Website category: auto
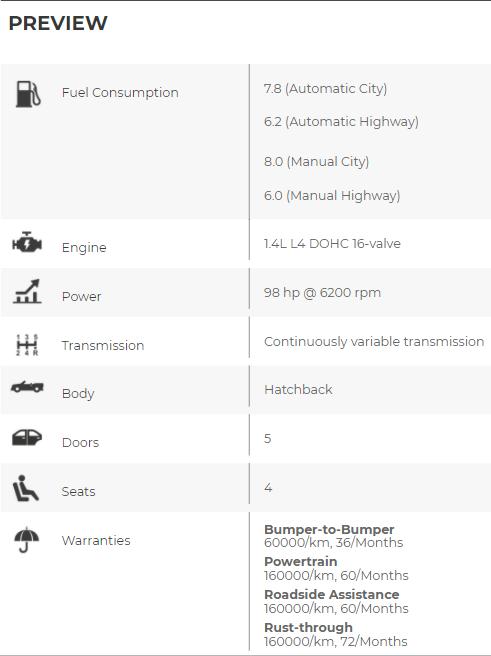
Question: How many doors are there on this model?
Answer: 5

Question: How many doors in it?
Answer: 5

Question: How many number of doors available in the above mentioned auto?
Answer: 5

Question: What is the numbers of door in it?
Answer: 5

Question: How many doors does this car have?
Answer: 5

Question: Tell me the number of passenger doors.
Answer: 5

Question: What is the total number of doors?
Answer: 5

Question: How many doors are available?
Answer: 5

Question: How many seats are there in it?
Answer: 4

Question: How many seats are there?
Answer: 4

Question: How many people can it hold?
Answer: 4

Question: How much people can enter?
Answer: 4

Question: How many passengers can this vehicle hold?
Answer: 4

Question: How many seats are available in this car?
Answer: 4

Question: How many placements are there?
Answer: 4

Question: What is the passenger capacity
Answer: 4

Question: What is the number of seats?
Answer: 4

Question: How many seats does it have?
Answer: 4

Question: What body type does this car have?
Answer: Hatchback

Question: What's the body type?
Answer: Hatchback

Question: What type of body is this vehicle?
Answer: Hatchback

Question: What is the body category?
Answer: Hatchback

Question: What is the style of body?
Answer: Hatchback

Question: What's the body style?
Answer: Hatchback

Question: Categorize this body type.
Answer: Hatchback

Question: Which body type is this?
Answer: Hatchback

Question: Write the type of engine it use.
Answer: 1.4L L4 DOHC 16-valve

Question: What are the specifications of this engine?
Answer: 1.4L L4 DOHC 16-valve

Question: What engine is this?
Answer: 1.4L L4 DOHC 16-valve

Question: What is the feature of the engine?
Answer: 1.4L L4 DOHC 16-valve

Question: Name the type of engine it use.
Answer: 1.4L L4 DOHC 16-valve

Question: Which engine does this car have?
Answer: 1.4L L4 DOHC 16-valve

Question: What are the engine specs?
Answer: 1.4L L4 DOHC 16-valve

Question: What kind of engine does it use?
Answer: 1.4L L4 DOHC 16-valve

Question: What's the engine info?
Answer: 1.4L L4 DOHC 16-valve

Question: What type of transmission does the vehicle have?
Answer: Continuously variable transmission

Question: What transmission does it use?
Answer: Continuously variable transmission

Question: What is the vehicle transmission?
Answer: Continuously variable transmission

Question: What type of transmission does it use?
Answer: Continuously variable transmission

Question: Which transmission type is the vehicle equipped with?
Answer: Continuously variable transmission

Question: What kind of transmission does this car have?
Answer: Continuously variable transmission

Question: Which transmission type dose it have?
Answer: Continuously variable transmission

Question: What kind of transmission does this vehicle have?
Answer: Continuously variable transmission

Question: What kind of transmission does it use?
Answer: Continuously variable transmission

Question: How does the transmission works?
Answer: Continuously variable transmission

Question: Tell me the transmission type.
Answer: Continuously variable transmission

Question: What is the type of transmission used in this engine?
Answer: Continuously variable transmission

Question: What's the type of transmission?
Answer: Continuously variable transmission

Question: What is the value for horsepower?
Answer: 98 hp @ 6200 rpm

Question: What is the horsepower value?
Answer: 98 hp @ 6200 rpm

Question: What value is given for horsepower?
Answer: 98 hp @ 6200 rpm

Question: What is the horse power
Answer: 98 hp @ 6200 rpm

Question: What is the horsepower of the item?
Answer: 98 hp @ 6200 rpm

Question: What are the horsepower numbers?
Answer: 98 hp @ 6200 rpm

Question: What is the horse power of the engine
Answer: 98 hp @ 6200 rpm

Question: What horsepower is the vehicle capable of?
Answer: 98 hp @ 6200 rpm

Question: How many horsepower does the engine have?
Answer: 98 hp @ 6200 rpm

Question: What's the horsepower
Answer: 98 hp @ 6200 rpm

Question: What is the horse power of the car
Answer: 98 hp @ 6200 rpm

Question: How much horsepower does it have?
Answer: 98 hp @ 6200 rpm

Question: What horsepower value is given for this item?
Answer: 98 hp @ 6200 rpm

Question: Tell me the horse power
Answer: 98 hp @ 6200 rpm

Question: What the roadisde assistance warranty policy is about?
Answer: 160000/km, 60/Months

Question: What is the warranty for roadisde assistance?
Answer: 160000/km, 60/Months